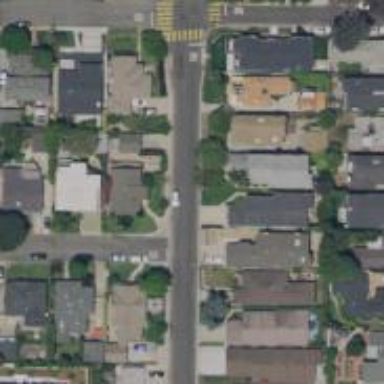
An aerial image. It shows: Residential road with asphalt surface. Sidewalk is present on the left side.